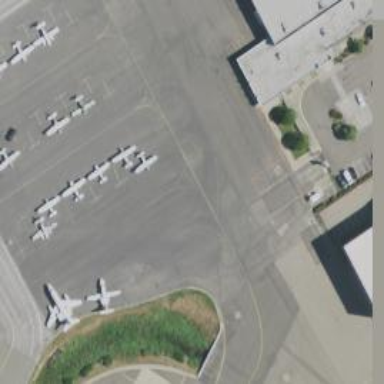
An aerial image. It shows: View of taxiway at the airport.